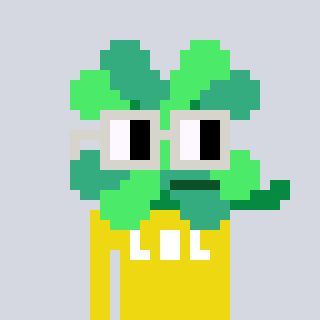
a pixel art character with square light gray glasses, a clover-shaped head and a yellow-colored body on a cool background